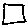
Label: square